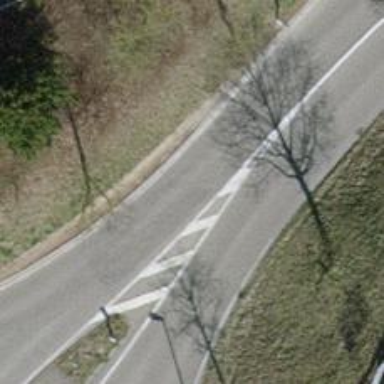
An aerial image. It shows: Asphalt road that is classified as tertiary link.